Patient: sex F, age 59
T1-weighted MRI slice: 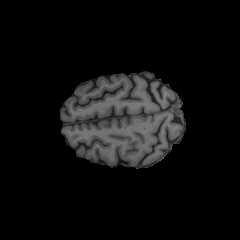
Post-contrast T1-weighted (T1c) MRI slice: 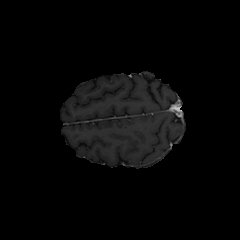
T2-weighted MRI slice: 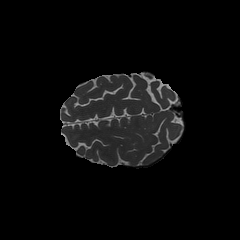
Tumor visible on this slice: no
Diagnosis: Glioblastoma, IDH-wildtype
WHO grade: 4